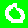
Digit: 0